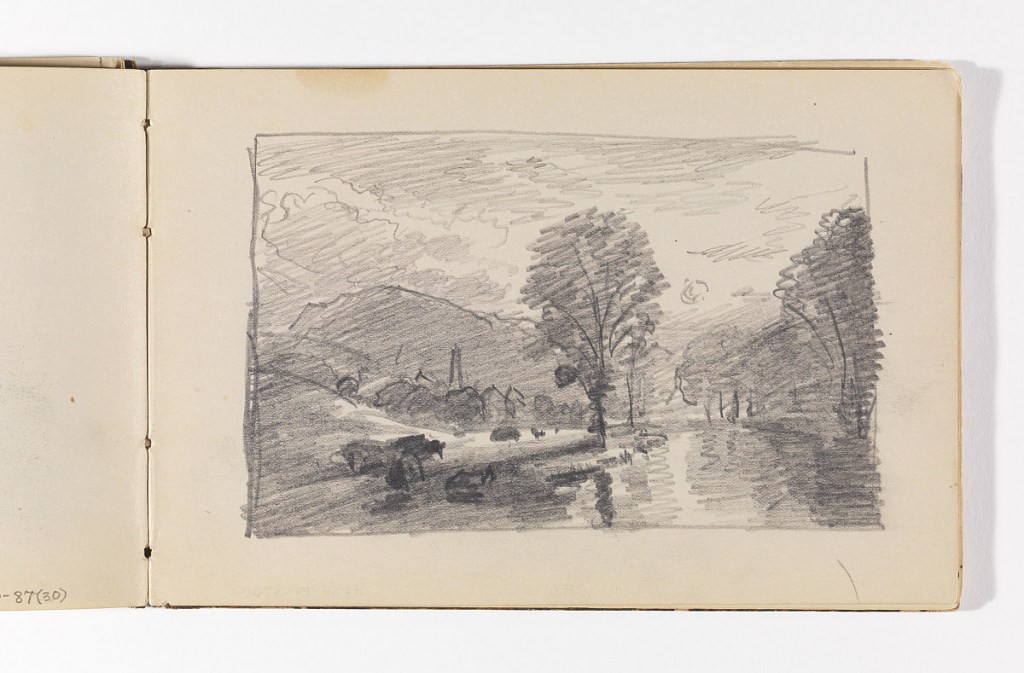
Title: Trees, Stream, and Distant Town
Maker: William Trost Richards, American, 1833–1905
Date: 1885–1902
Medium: Graphite on cream wove paper
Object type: Sketchbook folio
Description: River at right in foreground, extending back around a curve to the left. Along right and left banks, tall trees in middleground. In left distance, a town and far off mountains.